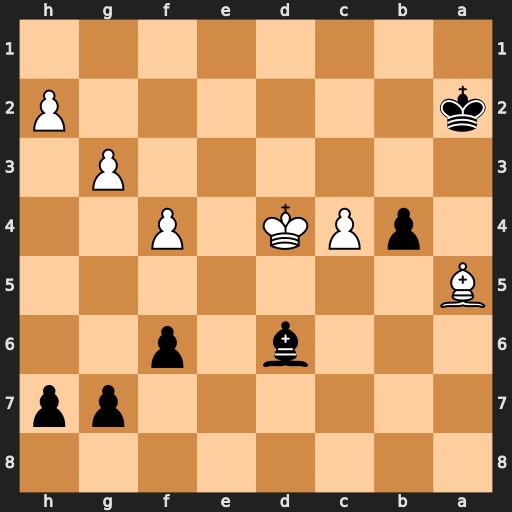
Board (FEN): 8/6pp/3b1p2/B7/1pPK1P2/6P1/k6P/8
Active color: b
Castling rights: -
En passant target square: -
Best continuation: b3 Bc3 Bb4 Bxb4 b2